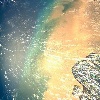
Label: water